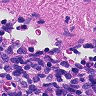
Metastatic tissue present: no